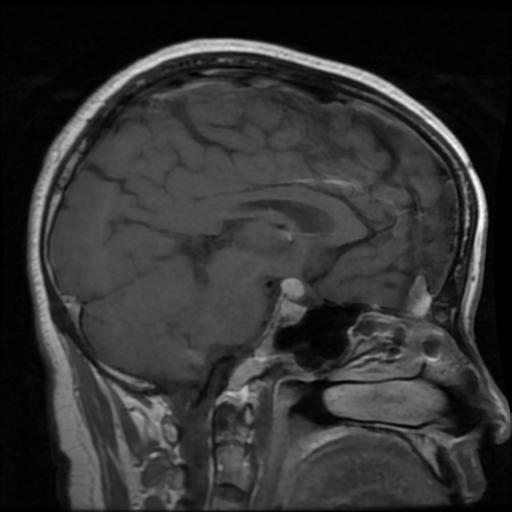
Label: pituitary